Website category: sports
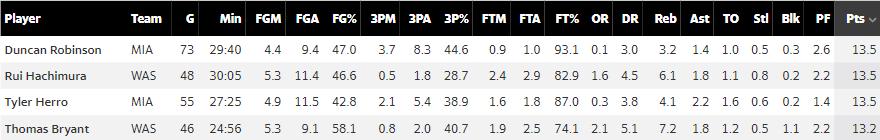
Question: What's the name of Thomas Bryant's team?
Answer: WAS

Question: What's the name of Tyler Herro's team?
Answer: MIA

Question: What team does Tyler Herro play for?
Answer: MIA

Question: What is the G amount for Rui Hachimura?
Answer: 48

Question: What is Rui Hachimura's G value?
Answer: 48

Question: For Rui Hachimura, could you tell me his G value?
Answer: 48

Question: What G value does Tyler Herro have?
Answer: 55

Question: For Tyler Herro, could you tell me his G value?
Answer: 55

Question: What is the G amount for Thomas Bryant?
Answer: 46

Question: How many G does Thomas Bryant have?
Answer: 46

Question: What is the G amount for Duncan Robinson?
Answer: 73

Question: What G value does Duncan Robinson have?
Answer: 73

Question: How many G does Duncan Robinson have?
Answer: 73

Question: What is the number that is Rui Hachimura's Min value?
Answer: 30:05

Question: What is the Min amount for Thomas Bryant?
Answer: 24:56

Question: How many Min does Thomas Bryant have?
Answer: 24:56

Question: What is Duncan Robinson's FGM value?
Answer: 4.4

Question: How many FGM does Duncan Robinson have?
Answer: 4.4

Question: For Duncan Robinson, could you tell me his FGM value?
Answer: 4.4

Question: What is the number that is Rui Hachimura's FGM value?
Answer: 5.3

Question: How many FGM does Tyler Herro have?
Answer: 4.9

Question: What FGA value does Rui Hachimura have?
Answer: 11.4

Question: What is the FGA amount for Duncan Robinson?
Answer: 9.4

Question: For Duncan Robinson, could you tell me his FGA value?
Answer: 9.4

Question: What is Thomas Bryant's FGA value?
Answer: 9.1

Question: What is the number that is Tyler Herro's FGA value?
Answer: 11.5

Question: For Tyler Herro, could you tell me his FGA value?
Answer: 11.5

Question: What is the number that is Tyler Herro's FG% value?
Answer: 42.8

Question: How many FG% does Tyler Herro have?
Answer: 42.8

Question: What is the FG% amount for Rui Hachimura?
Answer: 46.6

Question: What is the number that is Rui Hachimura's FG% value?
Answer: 46.6

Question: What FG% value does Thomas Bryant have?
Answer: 58.1

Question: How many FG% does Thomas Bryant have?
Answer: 58.1

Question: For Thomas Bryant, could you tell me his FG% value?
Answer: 58.1

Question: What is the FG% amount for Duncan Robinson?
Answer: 47.0

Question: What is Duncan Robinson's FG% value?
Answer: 47.0

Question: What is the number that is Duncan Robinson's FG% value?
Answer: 47.0

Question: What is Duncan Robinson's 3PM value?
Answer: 3.7

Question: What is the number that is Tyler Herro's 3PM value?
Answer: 2.1

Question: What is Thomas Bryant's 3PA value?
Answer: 2.0

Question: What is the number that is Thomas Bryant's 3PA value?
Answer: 2.0

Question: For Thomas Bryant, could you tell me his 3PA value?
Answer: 2.0

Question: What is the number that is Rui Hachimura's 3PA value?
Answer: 1.8

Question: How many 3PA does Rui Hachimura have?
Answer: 1.8

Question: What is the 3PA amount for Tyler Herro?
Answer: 5.4

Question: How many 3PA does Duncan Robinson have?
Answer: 8.3

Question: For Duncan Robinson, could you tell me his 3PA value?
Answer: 8.3

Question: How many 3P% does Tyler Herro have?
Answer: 38.9

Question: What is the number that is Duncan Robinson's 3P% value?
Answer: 44.6

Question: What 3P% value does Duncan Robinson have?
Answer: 44.6

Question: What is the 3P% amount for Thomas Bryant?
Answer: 40.7

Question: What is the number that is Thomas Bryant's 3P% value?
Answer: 40.7

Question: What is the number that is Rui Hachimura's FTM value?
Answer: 2.4

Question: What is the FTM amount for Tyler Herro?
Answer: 1.6

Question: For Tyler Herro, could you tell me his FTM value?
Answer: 1.6

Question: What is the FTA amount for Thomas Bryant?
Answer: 2.5

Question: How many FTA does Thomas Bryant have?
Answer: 2.5

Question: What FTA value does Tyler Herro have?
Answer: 1.8

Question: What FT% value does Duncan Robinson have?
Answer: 93.1

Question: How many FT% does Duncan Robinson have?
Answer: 93.1

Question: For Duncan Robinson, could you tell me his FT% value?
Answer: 93.1

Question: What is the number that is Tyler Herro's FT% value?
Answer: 87.0

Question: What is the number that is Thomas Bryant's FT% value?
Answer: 74.1

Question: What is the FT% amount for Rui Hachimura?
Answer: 82.9